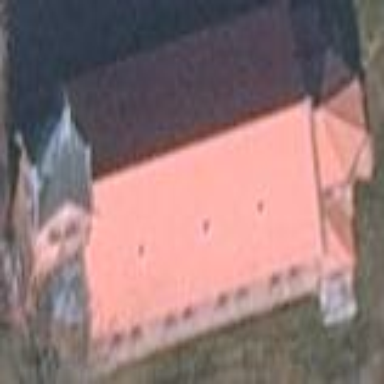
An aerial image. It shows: Church which is place of worship.